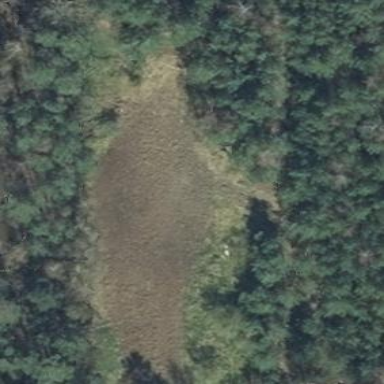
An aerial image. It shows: Patch of scrub vegetation.